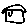
Label: house